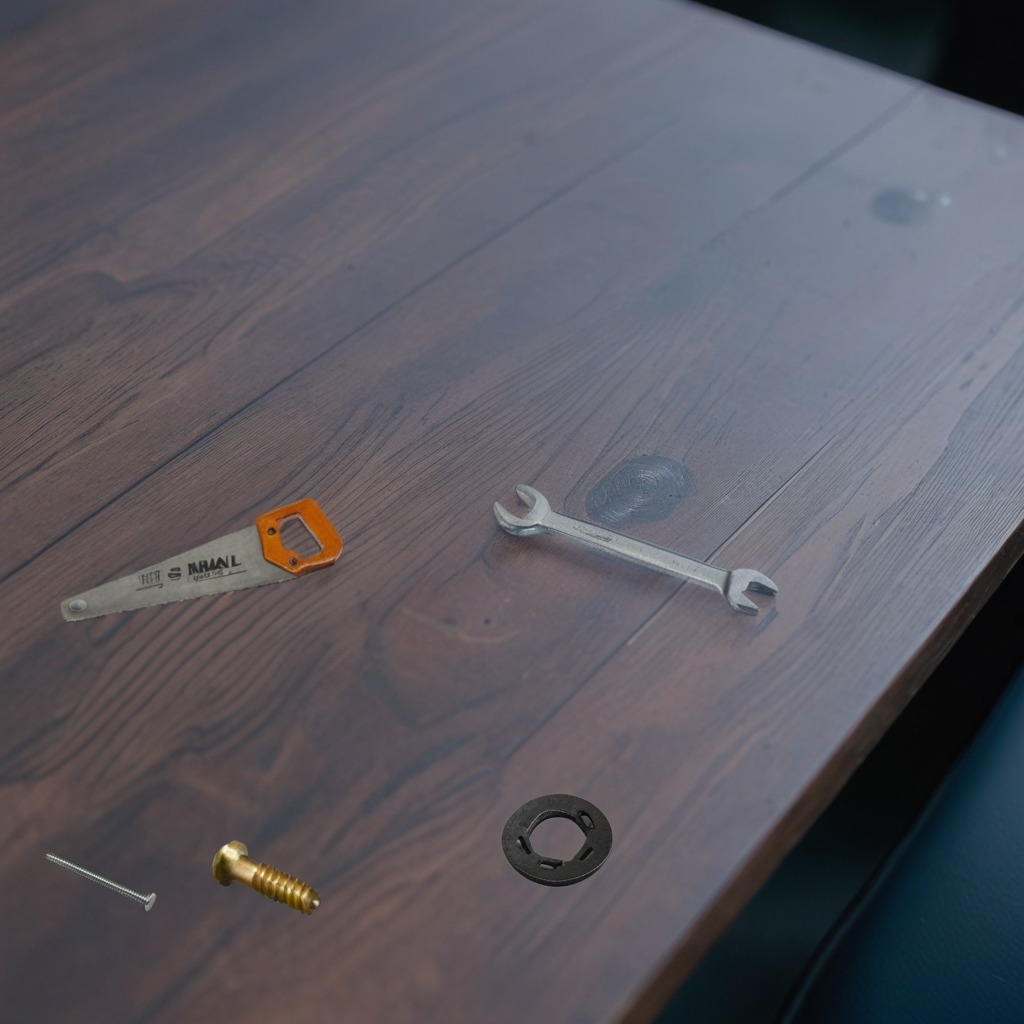
A flat metal washer, a metal machine screw, an iron nail, a handheld metal saw, and a wrench are lying on the old table with faint burn marks in a small garage at twilight.